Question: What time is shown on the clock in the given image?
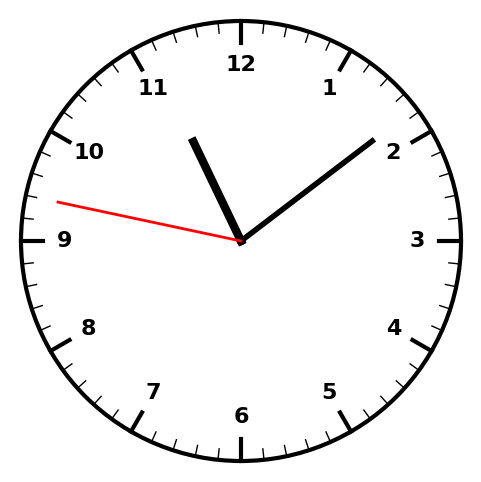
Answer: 11:08:47